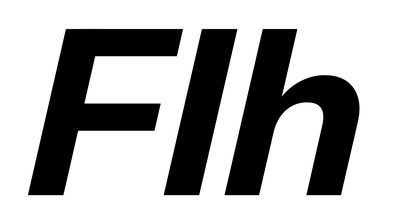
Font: InstrumentSans-Italic_Bold_Italic